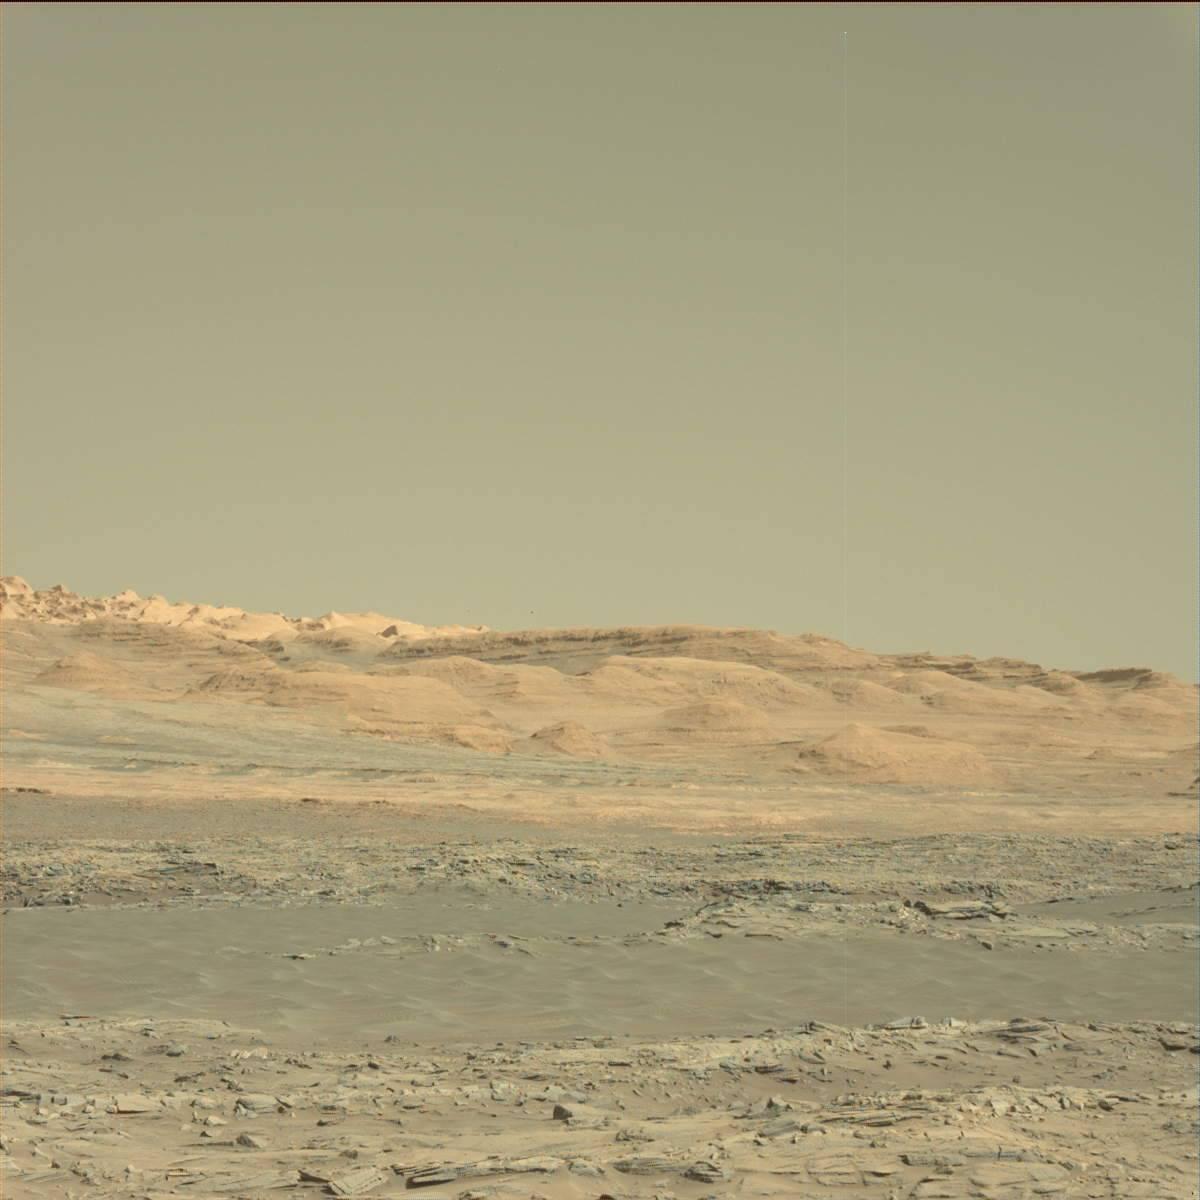
Terrain classes present: Bedrock, Ridge, Sand / Soil, Sky